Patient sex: F
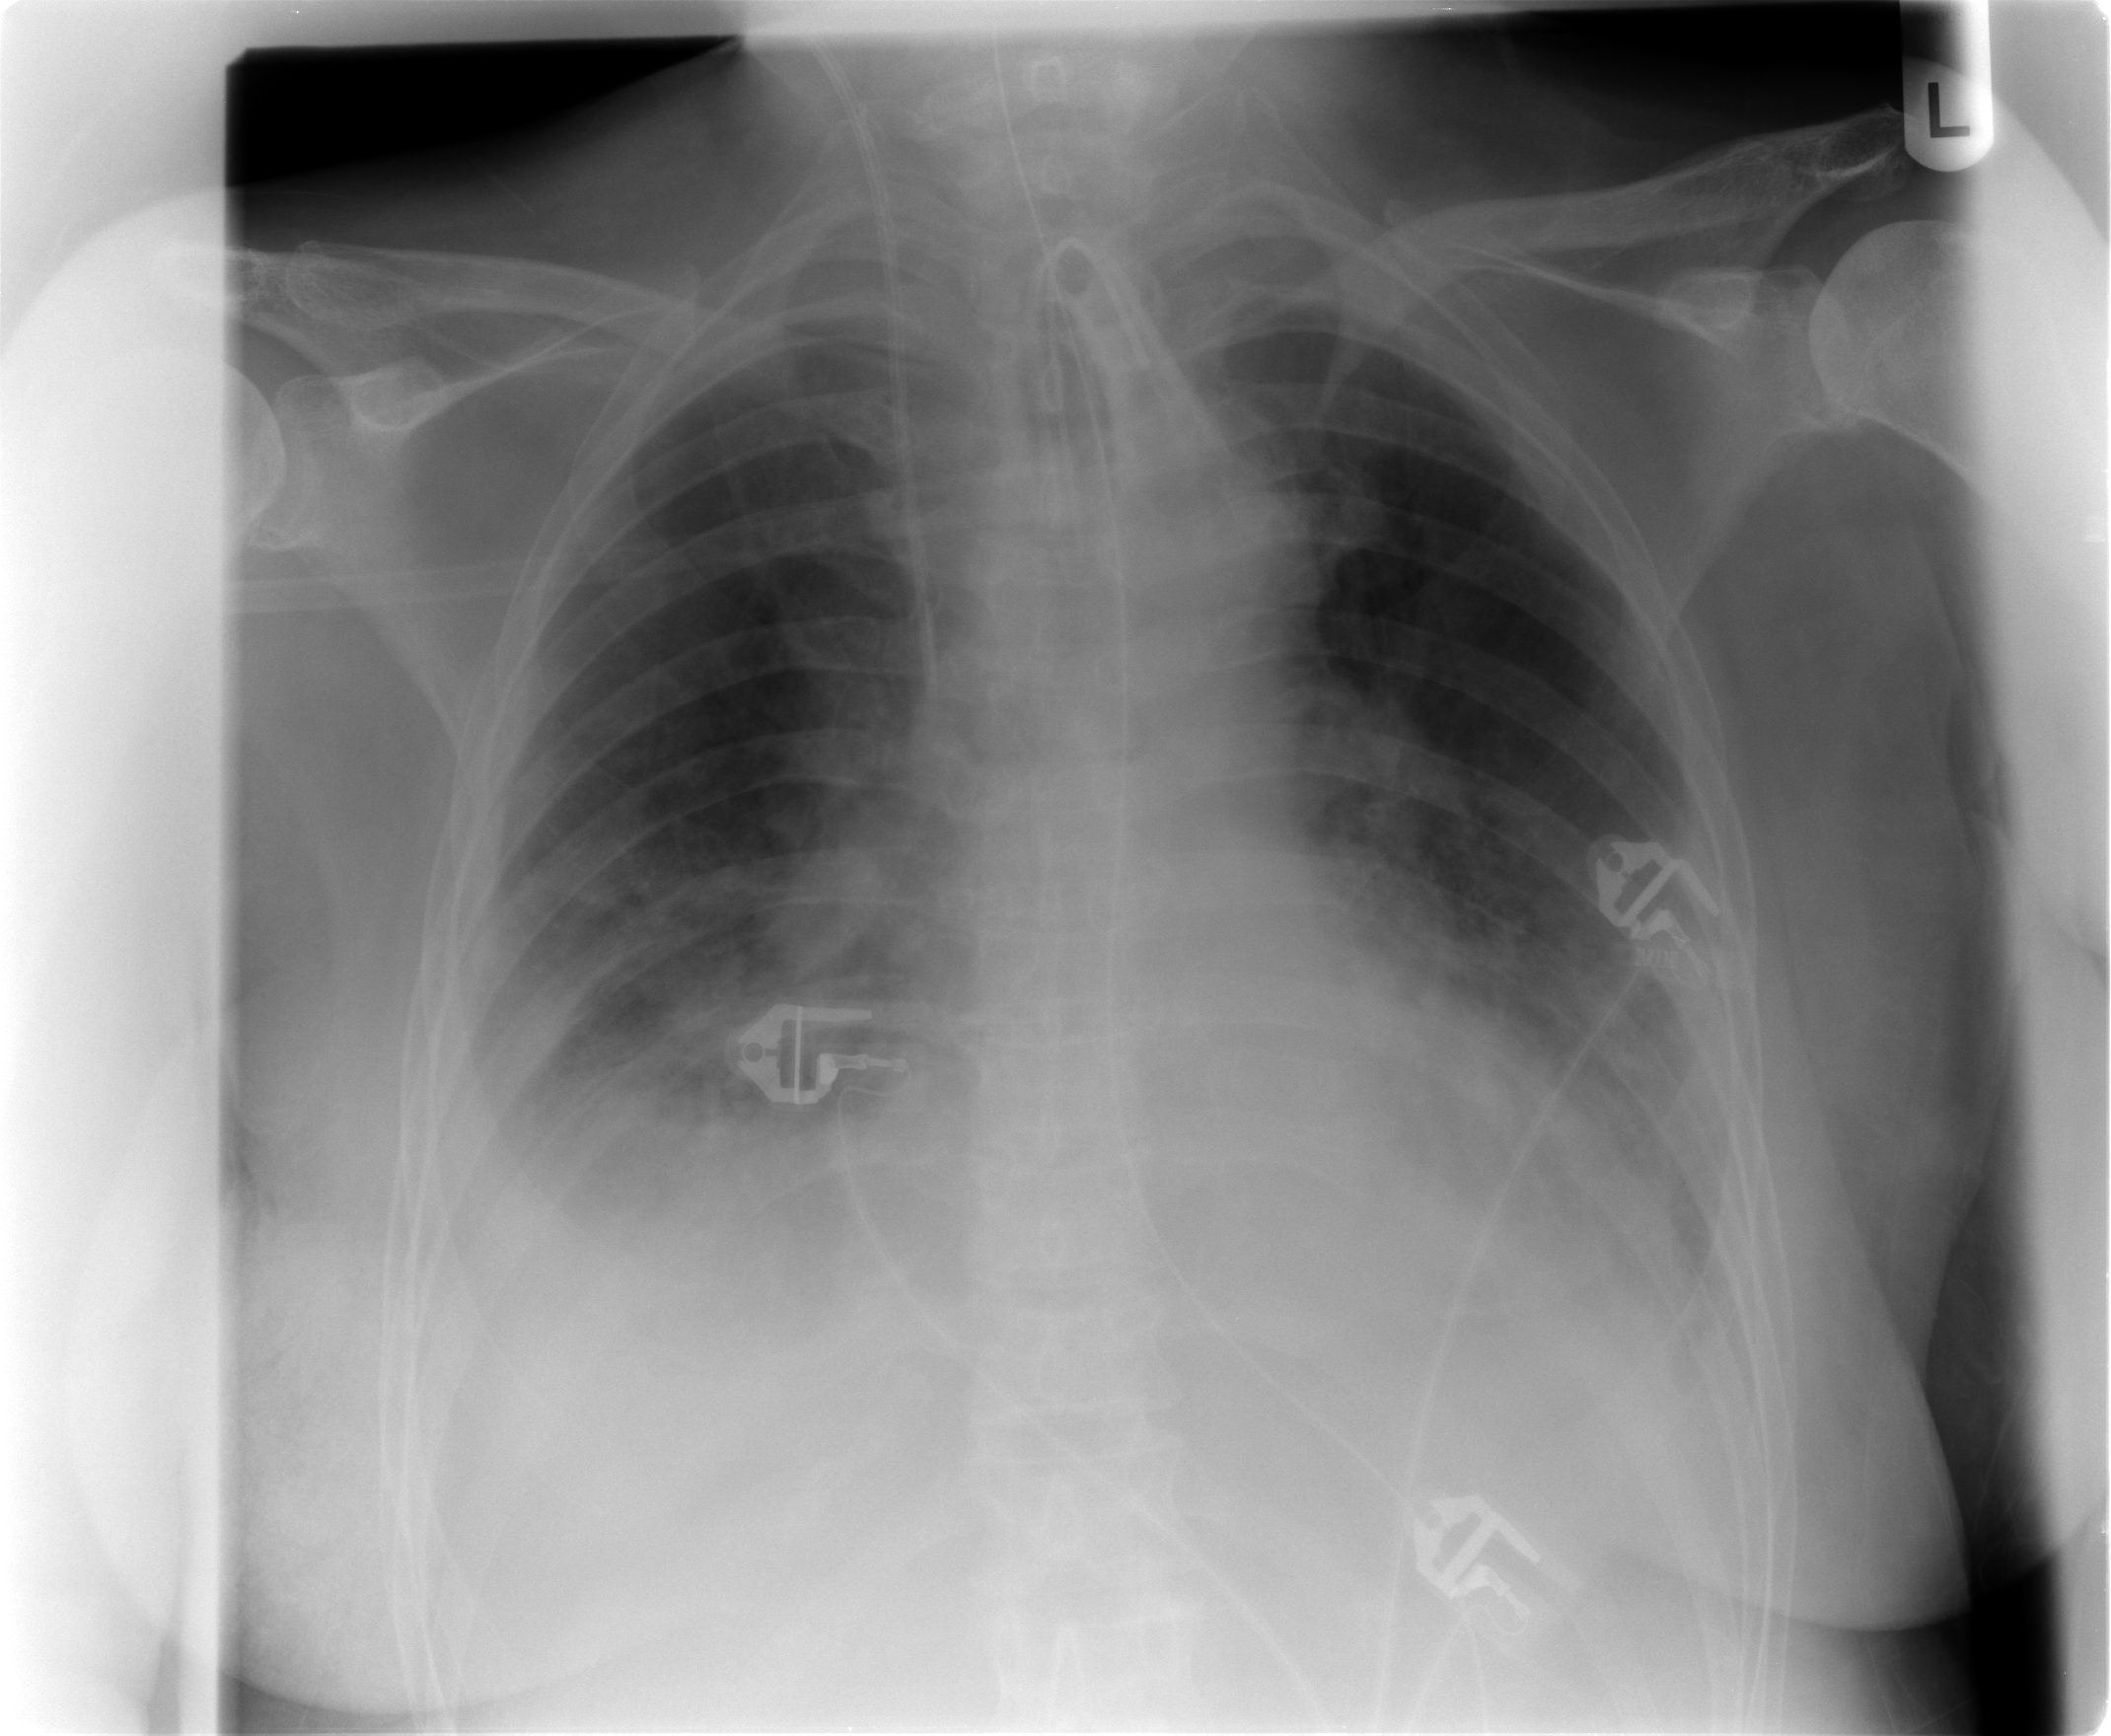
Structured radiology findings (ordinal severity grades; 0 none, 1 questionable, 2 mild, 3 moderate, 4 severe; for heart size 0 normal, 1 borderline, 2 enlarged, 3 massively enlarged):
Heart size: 1
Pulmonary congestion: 2
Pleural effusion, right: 3
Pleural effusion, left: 3
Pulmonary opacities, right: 2
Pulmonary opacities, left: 2
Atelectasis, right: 2
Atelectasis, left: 2